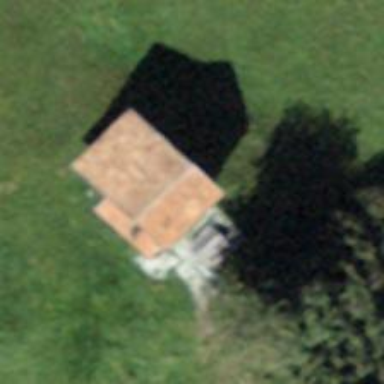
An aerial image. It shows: Shed.